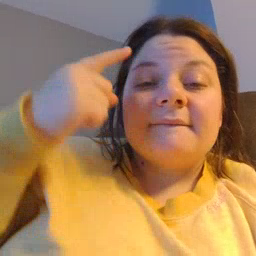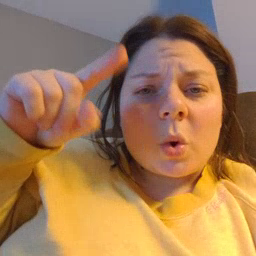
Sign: for